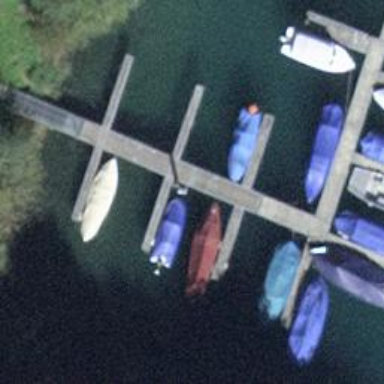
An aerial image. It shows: Man-made pier.